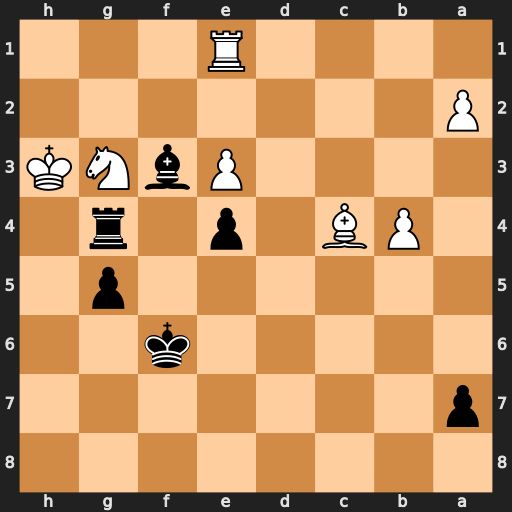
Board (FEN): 8/p7/5k2/6p1/1PB1p1r1/4PbNK/P7/4R3
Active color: b
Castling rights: -
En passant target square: -
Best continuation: Rh4#